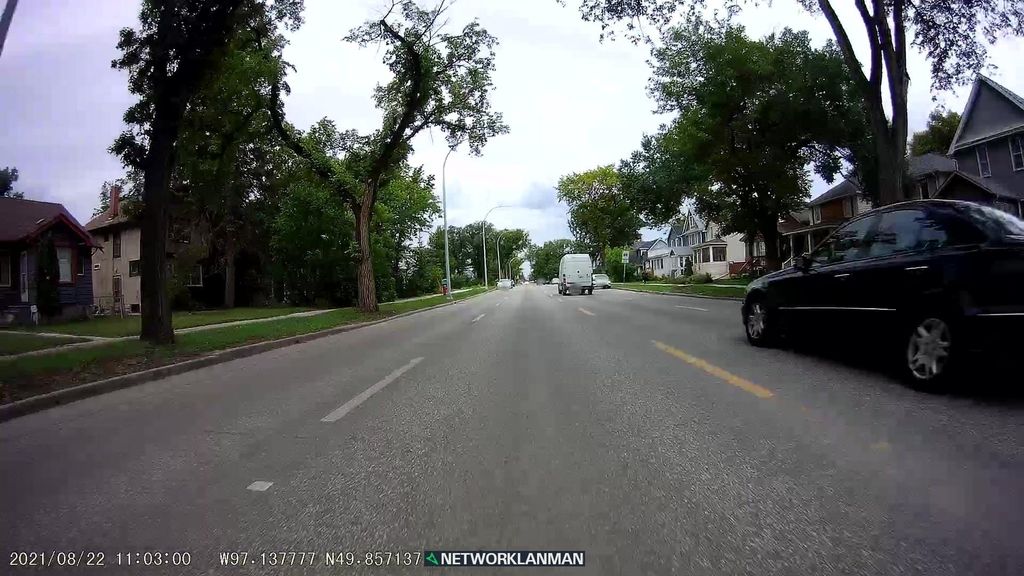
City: winnipeg